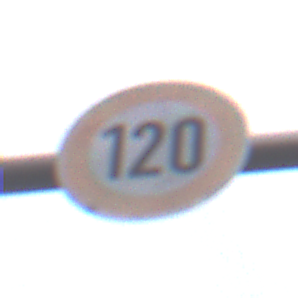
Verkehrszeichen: Geschwindigkeit120
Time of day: Midday
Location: Outdoor (Urban)
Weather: Overcast
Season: NotSpecified
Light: Natural